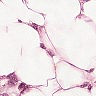
Metastatic tissue present: yes